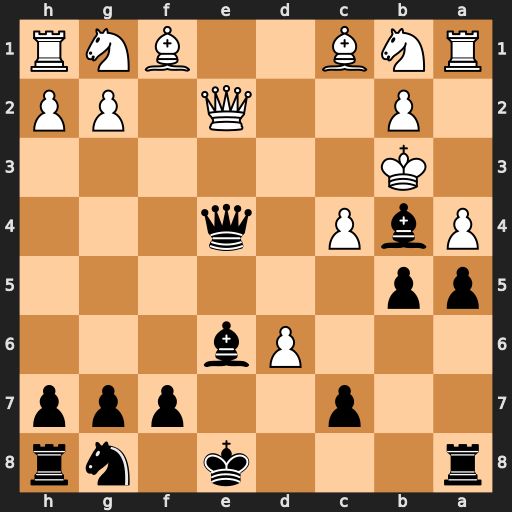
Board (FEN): r3k1nr/2p2ppp/3Pb3/pp6/PbP1q3/1K6/1P2Q1PP/RNB2BNR
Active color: b
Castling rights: kq
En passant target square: -
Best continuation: Bxc4+ Qxc4 bxc4+